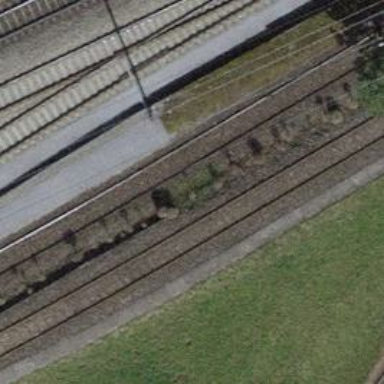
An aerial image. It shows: Single-track railway spur.